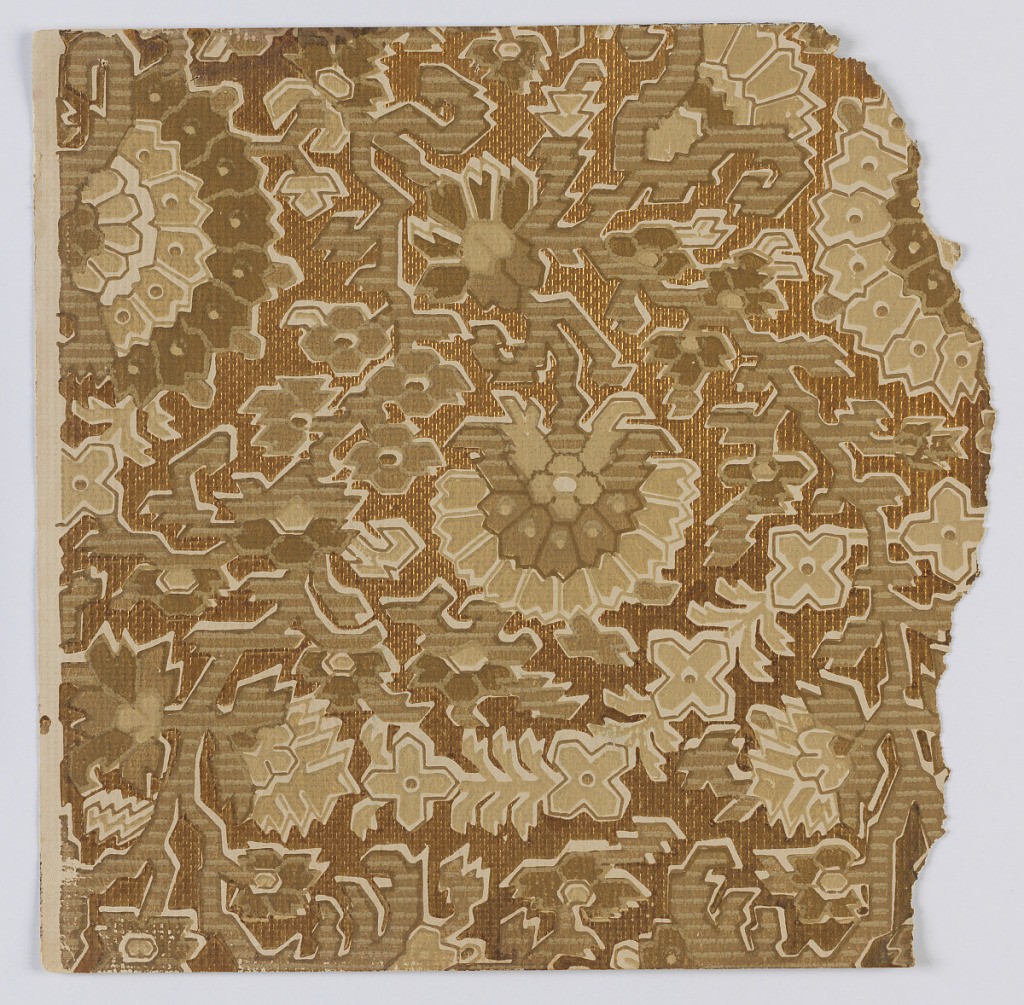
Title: Sidewall sample
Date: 1880–90
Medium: Machine-printed on paper
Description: Fragmentary wallpapers from sample book, including aesthetic-style and Anglo-Japanesque designs.

72 pages of samples.